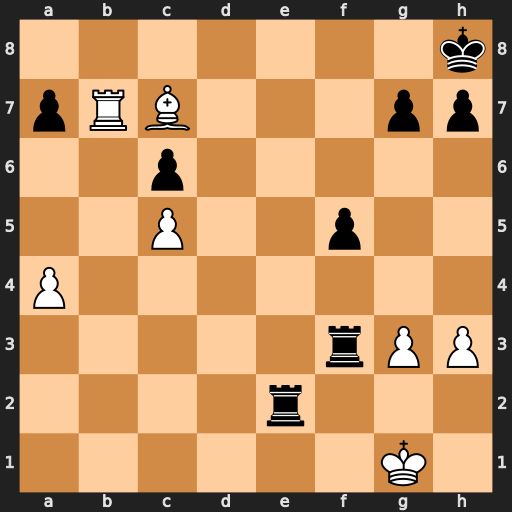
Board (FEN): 7k/pRB3pp/2p5/2P2p2/P7/5rPP/4r3/6K1
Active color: w
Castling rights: -
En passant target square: -
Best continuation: Rb8+ Re8 Rxe8#